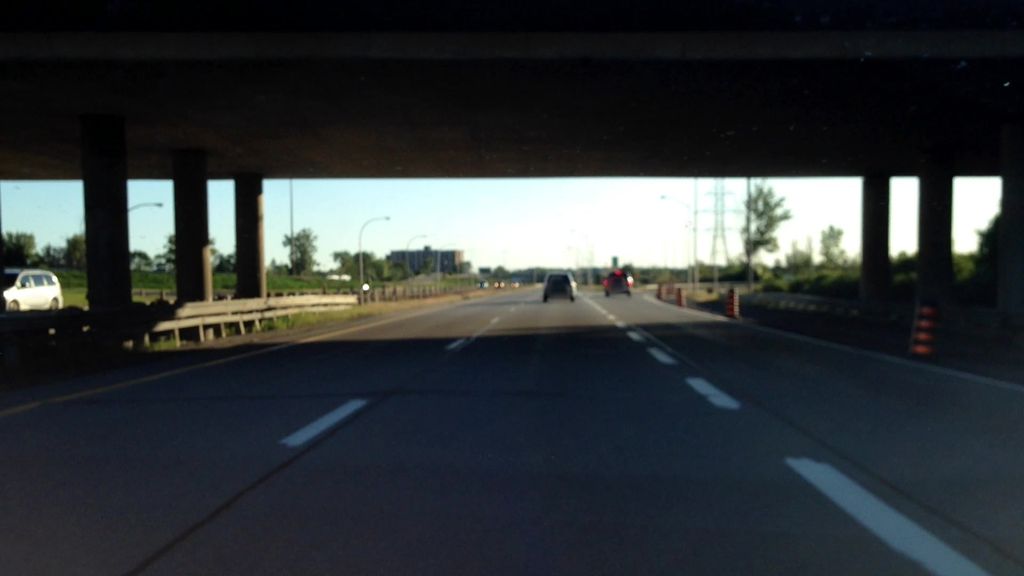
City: ottawa-gatineau